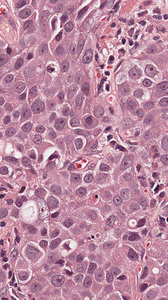
Tumor epithelial tissue: yes
Tumor-associated stroma tissue: yes
Normal tissue: no